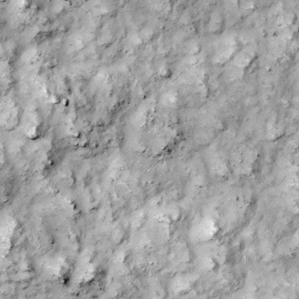
Label: non_frost